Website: lowes
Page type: account-selection
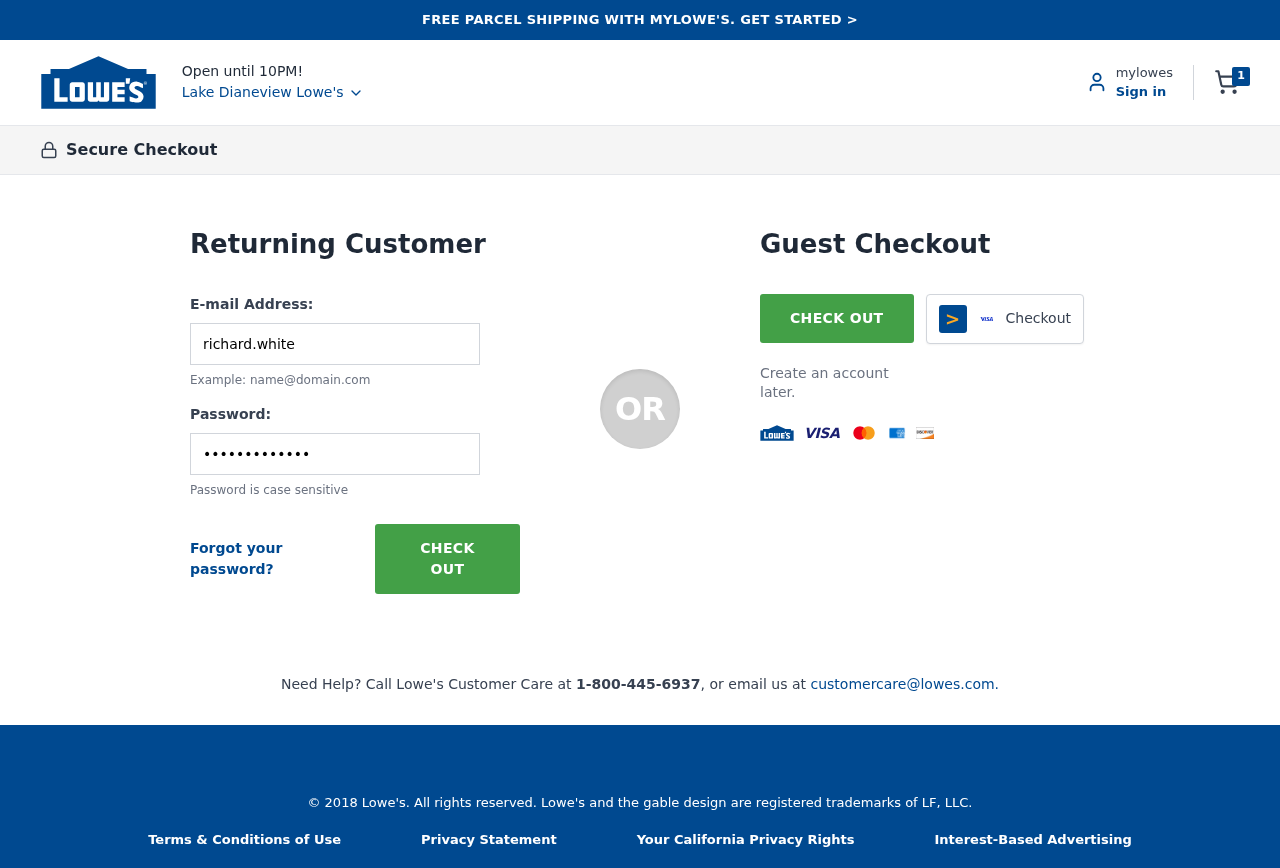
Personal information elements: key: PII_CITY
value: Lake Dianeview Lowe's
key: PII_LOGIN_USERNAME
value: richard.white
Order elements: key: ORDER_NUM_ITEMS
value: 1